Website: apple
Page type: account-selection
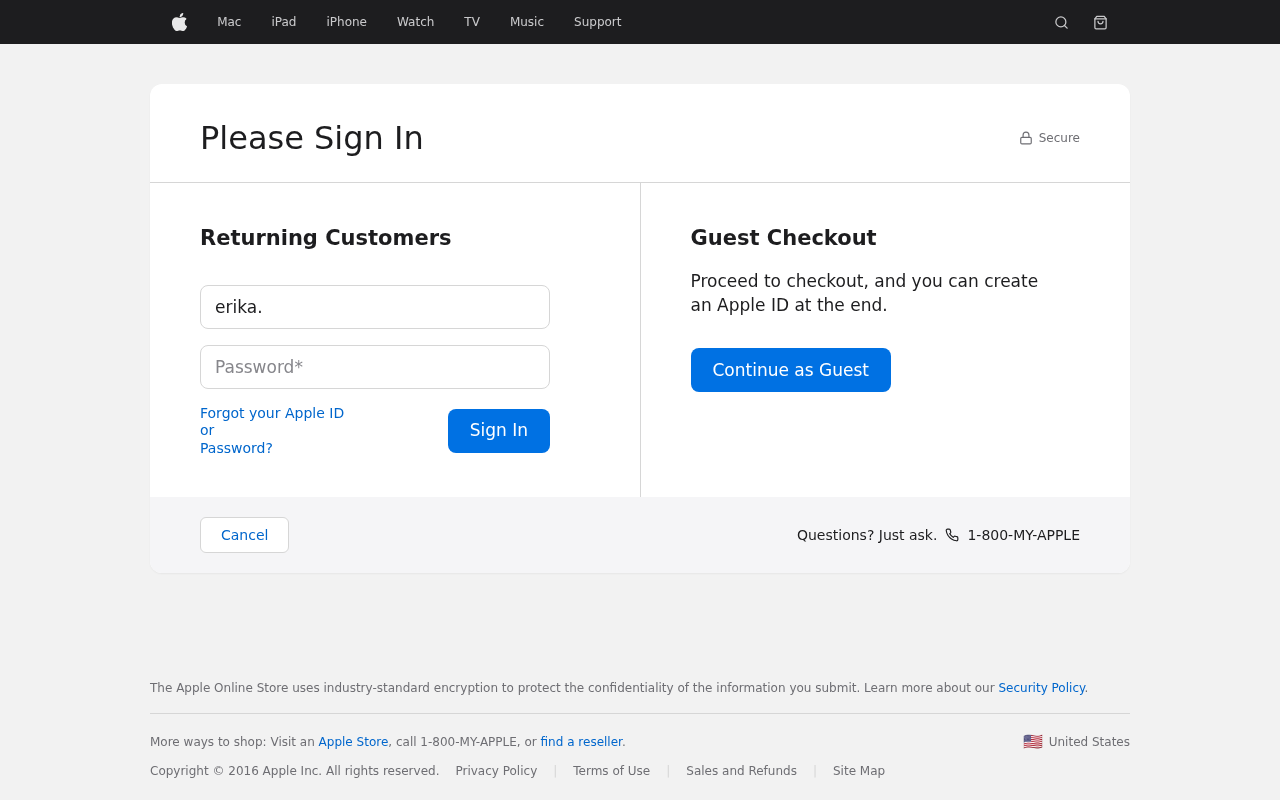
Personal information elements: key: PII_LOGIN_USERNAME
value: erika.wheeler